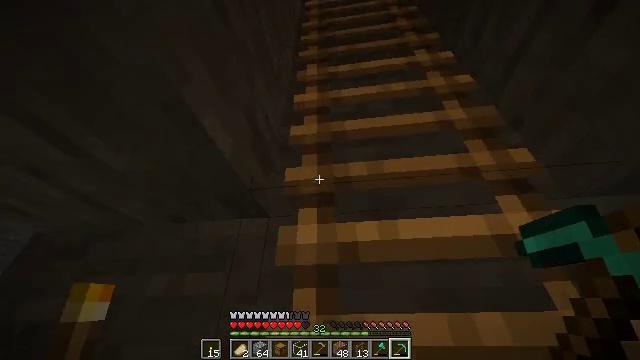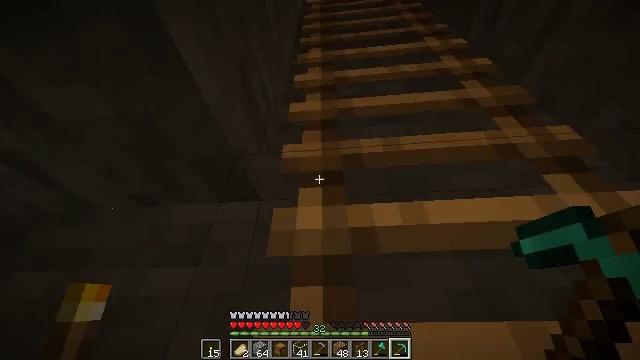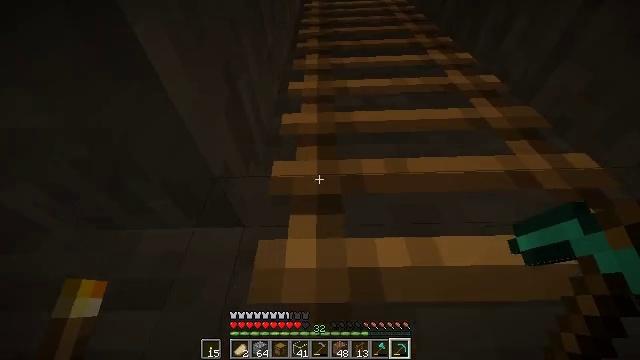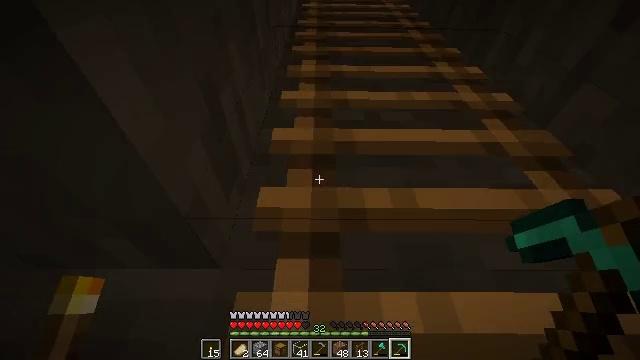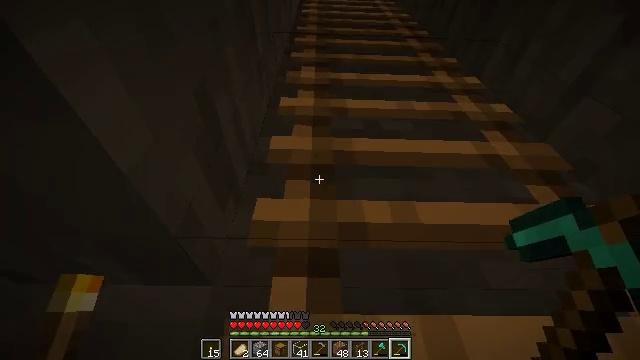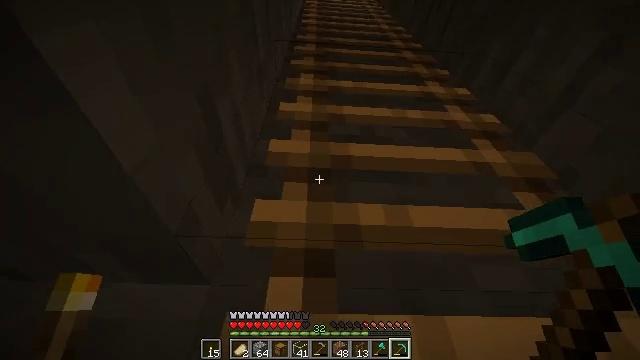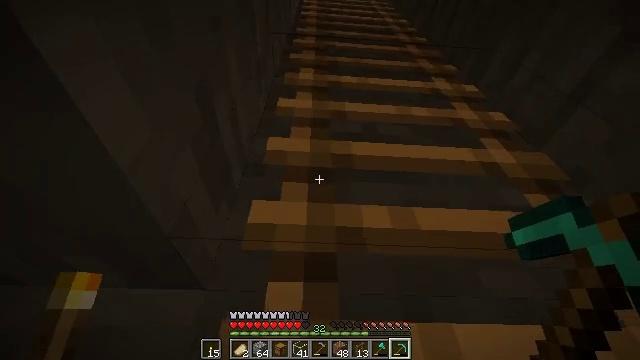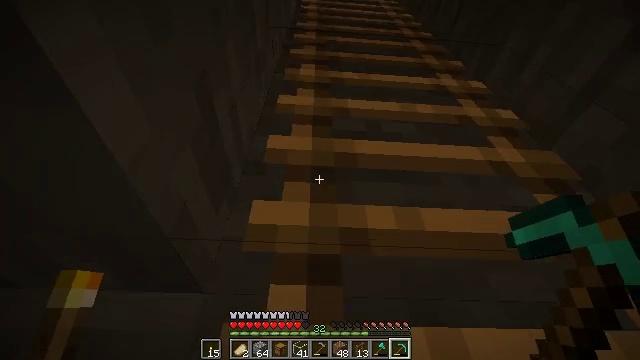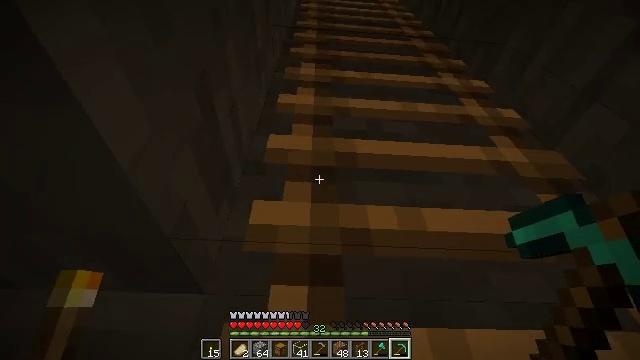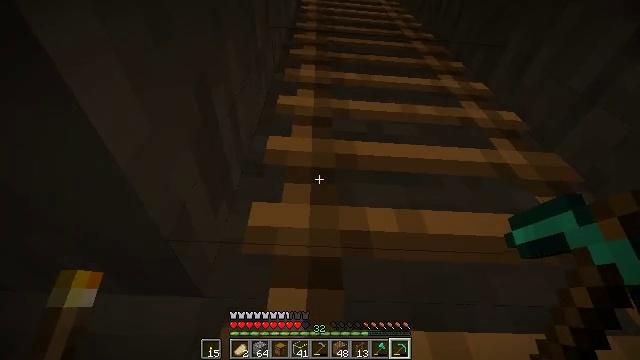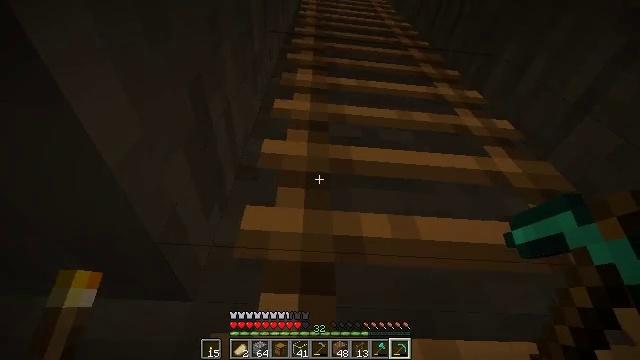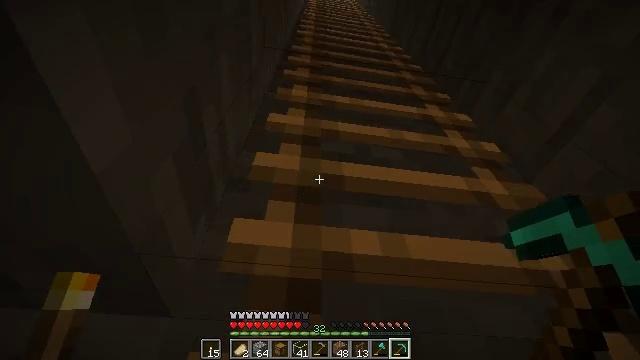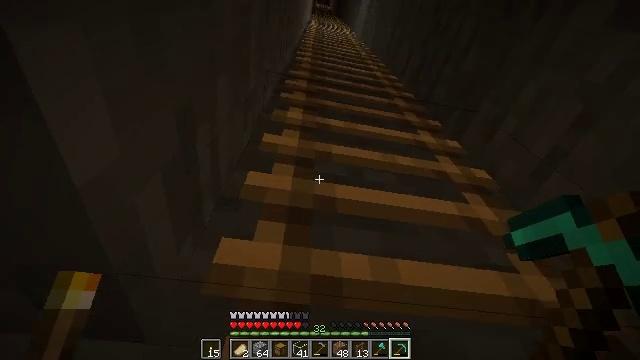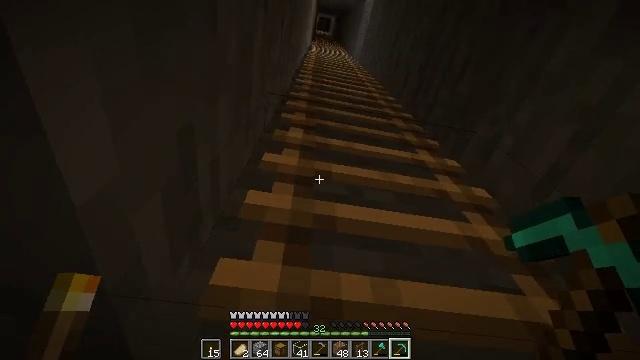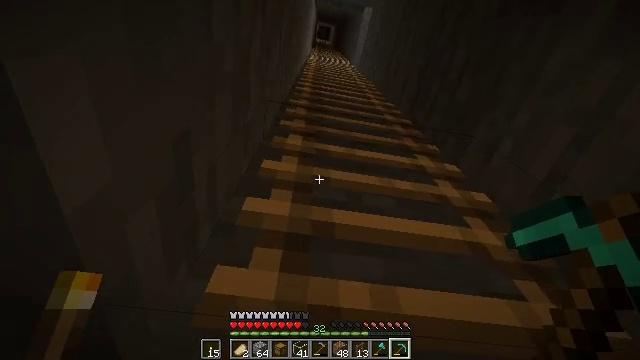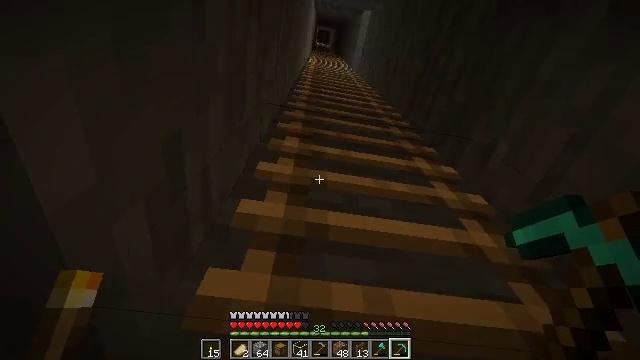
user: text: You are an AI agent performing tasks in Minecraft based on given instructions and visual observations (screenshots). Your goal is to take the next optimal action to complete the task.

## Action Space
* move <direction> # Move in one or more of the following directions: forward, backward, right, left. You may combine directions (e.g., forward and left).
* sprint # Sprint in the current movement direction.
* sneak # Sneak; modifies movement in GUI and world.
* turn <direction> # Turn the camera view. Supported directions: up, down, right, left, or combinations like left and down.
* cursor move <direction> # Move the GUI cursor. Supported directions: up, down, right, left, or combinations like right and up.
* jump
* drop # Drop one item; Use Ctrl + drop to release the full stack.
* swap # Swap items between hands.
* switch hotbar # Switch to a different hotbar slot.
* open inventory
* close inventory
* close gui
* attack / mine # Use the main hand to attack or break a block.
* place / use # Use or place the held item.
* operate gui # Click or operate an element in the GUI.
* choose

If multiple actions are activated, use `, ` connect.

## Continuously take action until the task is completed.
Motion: motion action
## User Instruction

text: craft item air
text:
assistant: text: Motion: move forward, turn right and up
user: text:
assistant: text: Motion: move forward, turn right and up
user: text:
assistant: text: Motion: move forward, turn right and up
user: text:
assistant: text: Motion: move forward, turn right
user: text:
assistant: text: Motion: move forward, turn right
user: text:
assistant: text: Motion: move forward
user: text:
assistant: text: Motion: move forward
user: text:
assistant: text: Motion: move forward
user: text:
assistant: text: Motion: move forward
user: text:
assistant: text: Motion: move forward, turn right and up
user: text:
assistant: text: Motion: move forward, turn right and up
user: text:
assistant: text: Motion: move forward, turn right and up
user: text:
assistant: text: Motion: move forward, sprint, turn up
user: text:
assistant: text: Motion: move forward, sprint, turn up
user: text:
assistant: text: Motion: move forward, sprint
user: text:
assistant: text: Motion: move forward, sprint, turn up
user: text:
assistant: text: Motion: move forward, turn up
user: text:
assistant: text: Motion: move forward, turn right and up
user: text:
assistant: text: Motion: move forward, turn right and up
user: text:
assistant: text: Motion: move forward, turn right and up
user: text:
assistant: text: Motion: move forward, turn right and up
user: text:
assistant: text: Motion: move forward
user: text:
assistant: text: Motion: move forward
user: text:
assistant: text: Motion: move forward, sprint
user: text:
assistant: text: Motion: move forward, sprint, turn left and up
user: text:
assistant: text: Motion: move forward, sprint, turn left
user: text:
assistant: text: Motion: move forward, sprint, turn left
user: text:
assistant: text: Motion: move forward, turn left
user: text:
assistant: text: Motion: move forward, turn left
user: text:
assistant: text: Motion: move forward